Question: I created a SOAP1.2 web service with ServiceStack. We have a client using the Axis2 platform to create a proxy class to our service via the WSDL; however, they are receiving an error because the portType does not contain any methods (all of our operations appear under the portType with name "ISyncReply").
'<wsdl:portType name="IOneWay"></wsdl:portType>'
If i manually edit the WSDL and remove the IOneWay port type and all the things that reference it, they are able to add their Axis2 classes just fine.
Is there any way to get ServiceStack to output this PortType for Async if there are not any operations that are defined as asynchronous?
EDIT:
Also when trying to add a service reference using the wcftestclient it gives the following error; however, it appears to add the operations that exist under the

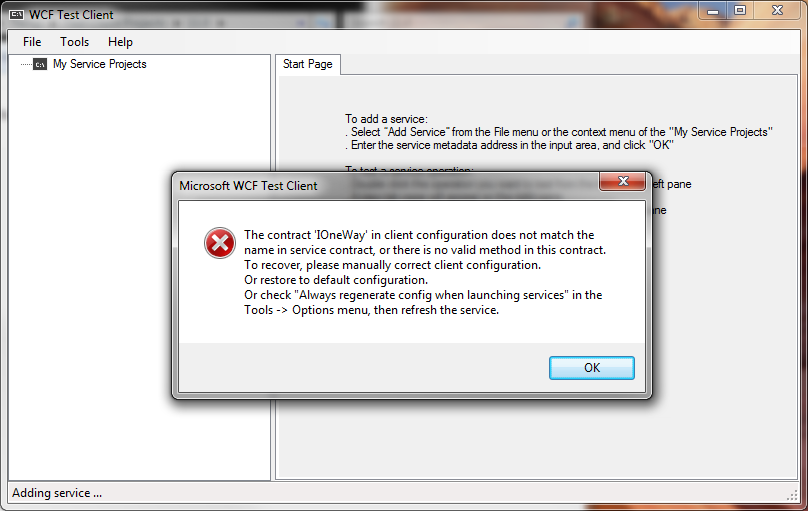
Answer: I found the answer...
No, you cannot turn off the IOneWay port binding in the WSDL - It appears that <URL>.